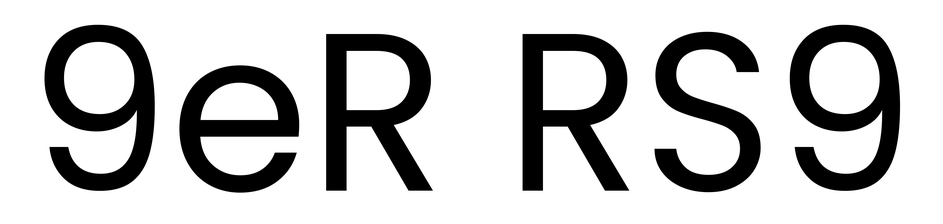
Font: Poppins-Regular